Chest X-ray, PA view. Patient: 37 years old, sex F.
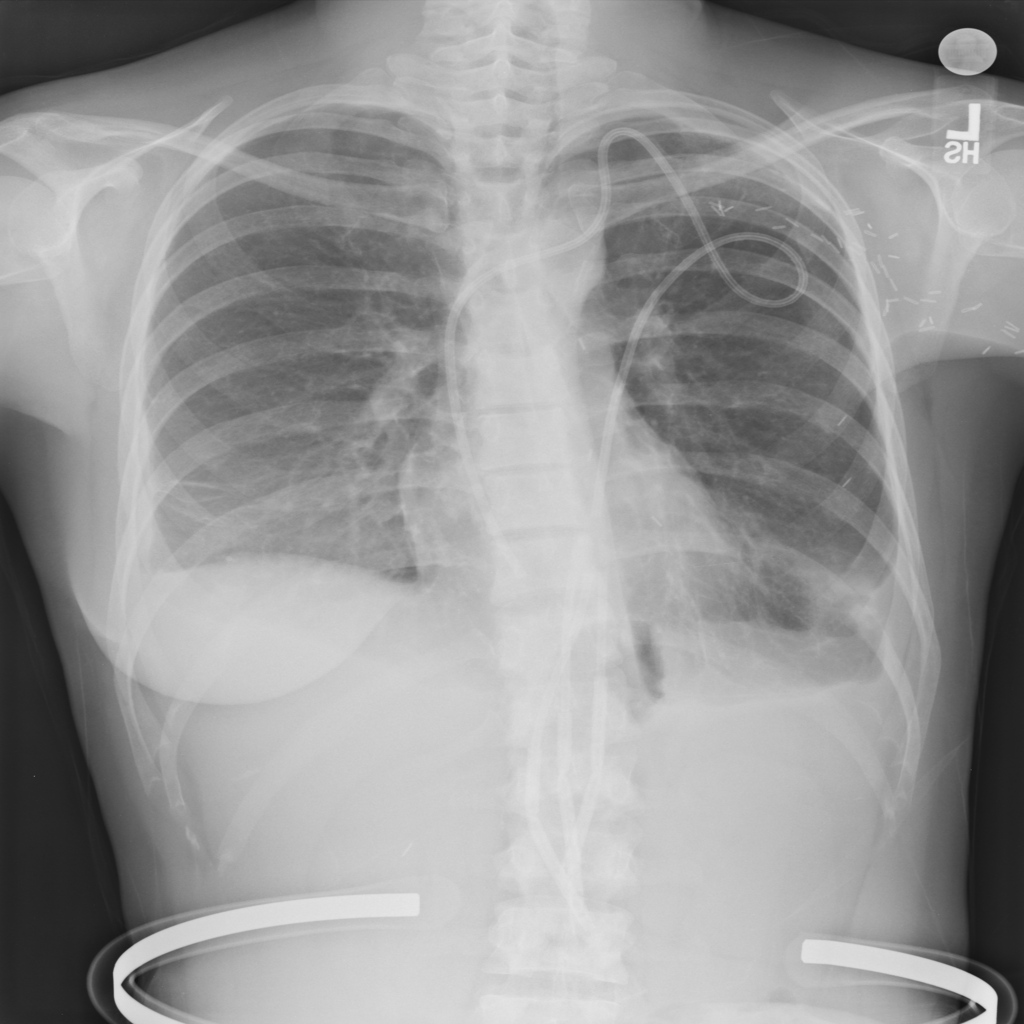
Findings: Atelectasis, Fibrosis